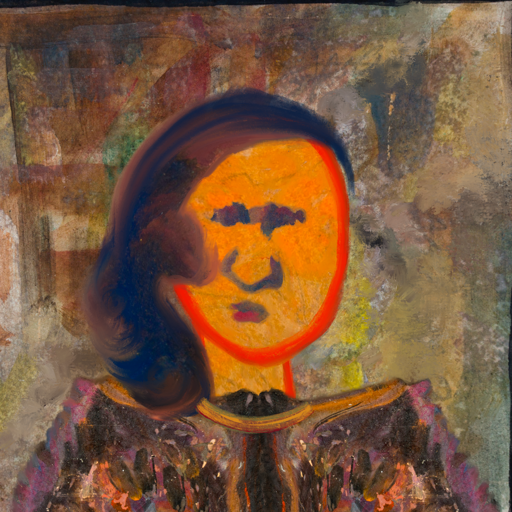
Background: Mosgoul, Head And Neck Front: Sisters, Face Front: In_The_Sun, Bust: Gypsy_Queen, Hair Front: Mother_And_Son_Son, Head Accessory: Blank, Second Necklace: Blank, Necklace: Mother_And_Son_Son, Baby: Blank